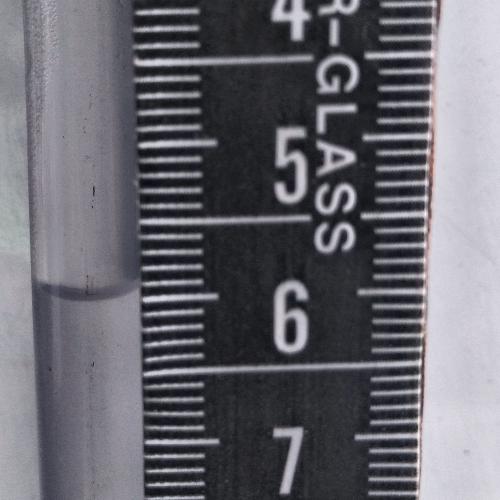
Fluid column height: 6.0 cm